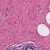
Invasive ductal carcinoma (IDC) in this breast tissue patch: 0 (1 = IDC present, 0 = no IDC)